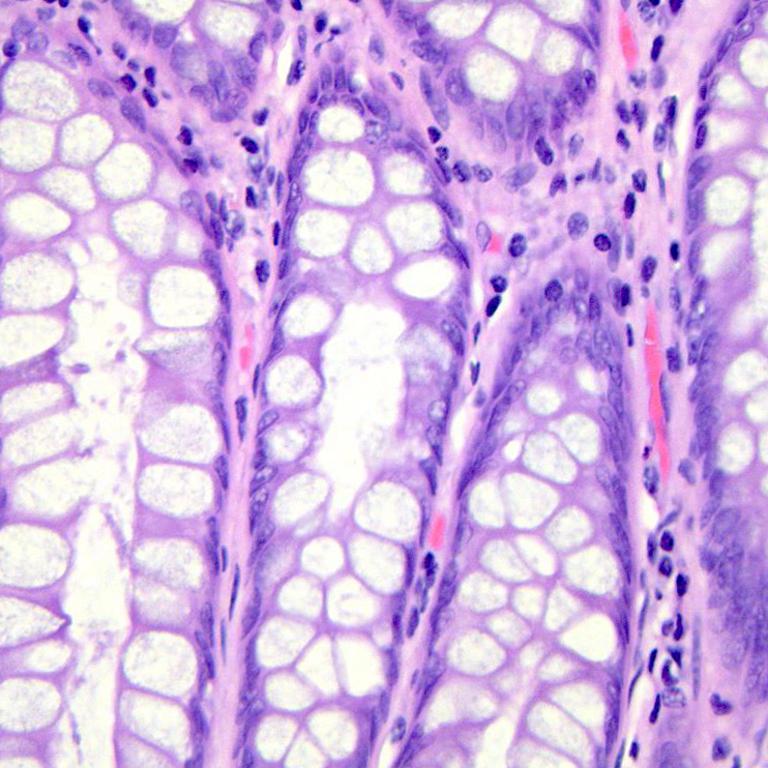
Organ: colon
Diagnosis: benign